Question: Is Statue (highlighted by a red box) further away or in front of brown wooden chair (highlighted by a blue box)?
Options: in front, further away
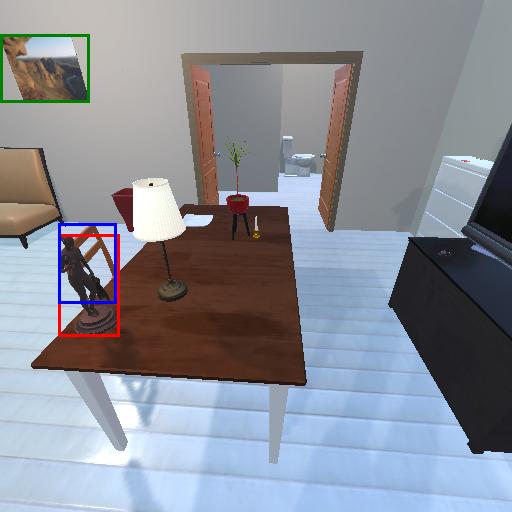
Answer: in front